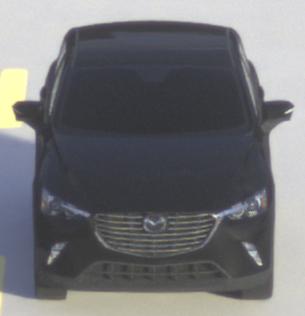
Make: Mazda
Model: CX-3 SKYACTIV-G 120
Detailed model: CX-3 (DK)
Model produced from: 2015/06
Model produced until: 2018/06
Doors: 5
Color: black
Road condition: dry road
Daytime: morning or afternoon
Contrast: medium contrast